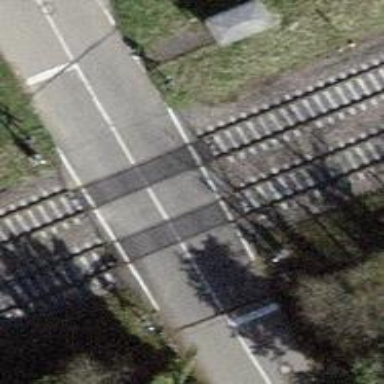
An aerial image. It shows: Railway level crossing.